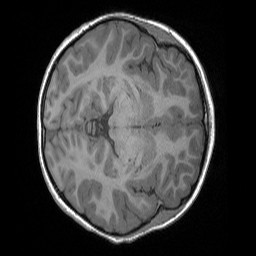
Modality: T1w
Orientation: axial
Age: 7
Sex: female
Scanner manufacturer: siemens
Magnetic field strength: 3 T
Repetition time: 1.65 s
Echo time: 0.00203 s